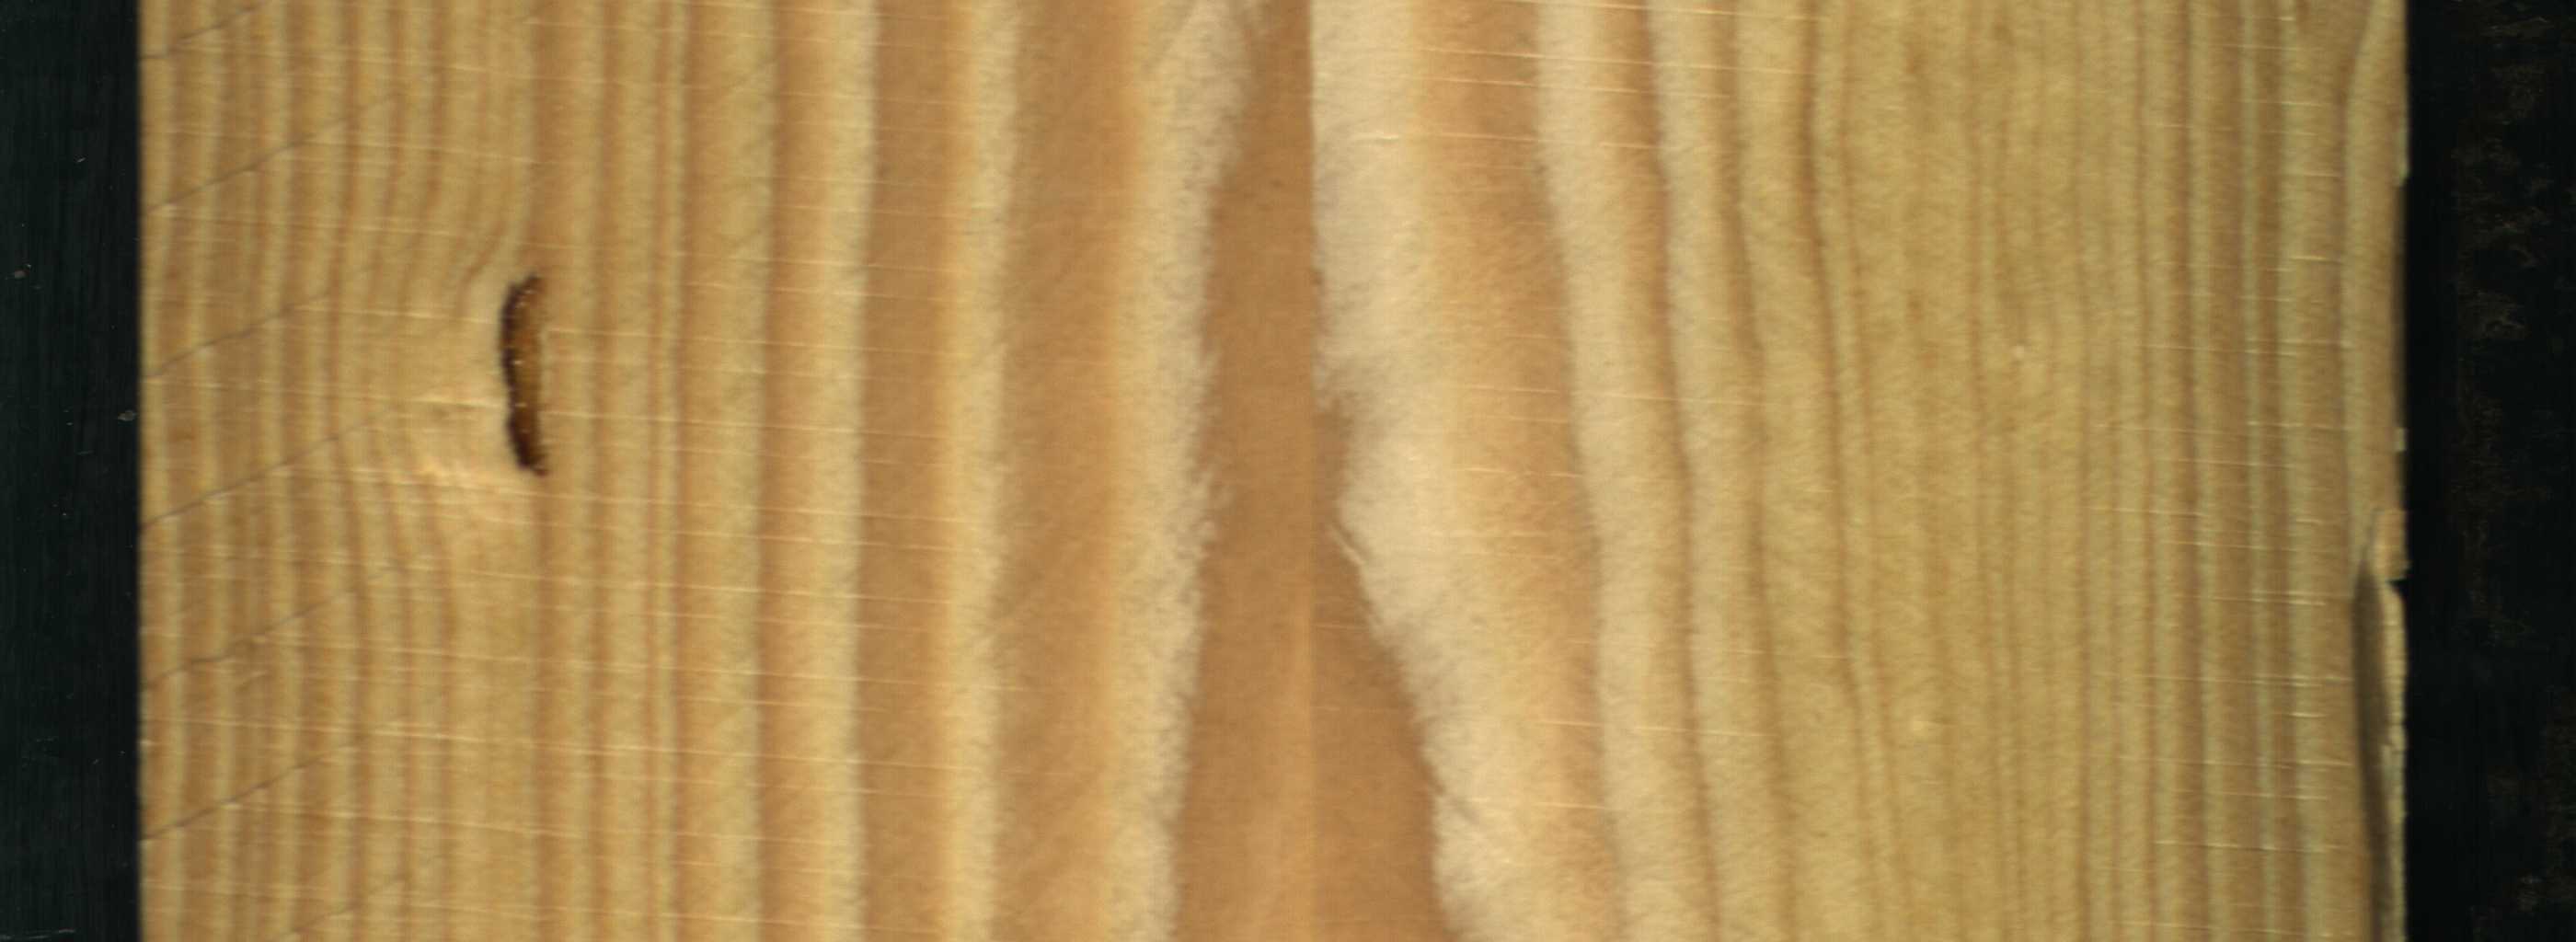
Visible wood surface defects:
resin